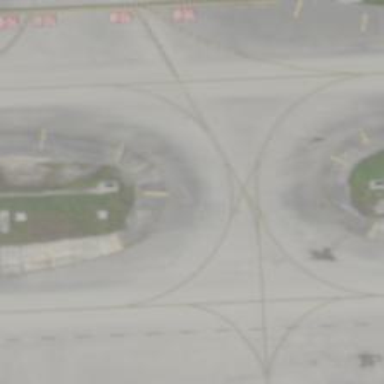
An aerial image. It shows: Image of taxiway at airport.